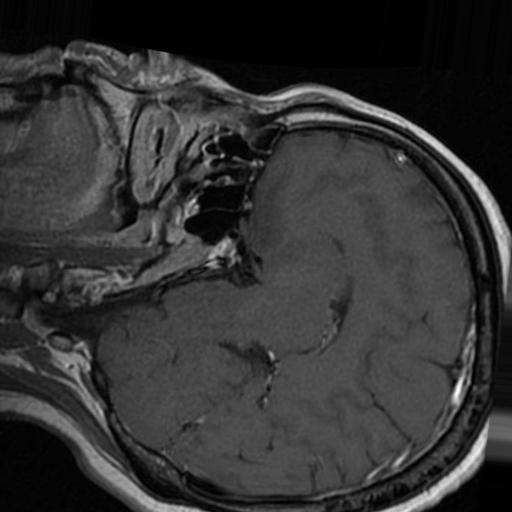
Label: brain_tumor